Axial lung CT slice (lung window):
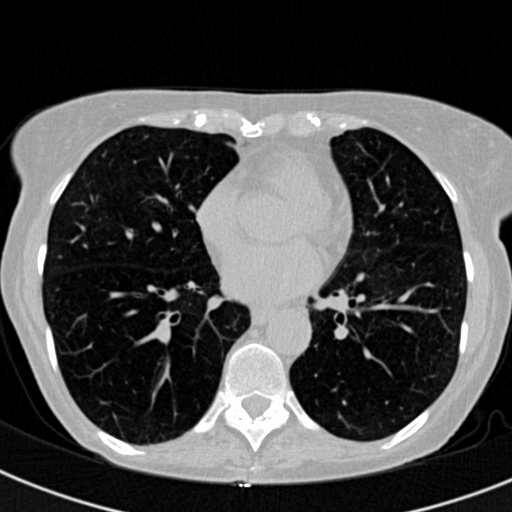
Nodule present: no